高一 · 立体几何学
如图, 已知 $A, B, C, D$ 四点不共面, 且 $A B / / \alpha, C D / / \alpha, A C \cap \alpha=E, A D \cap \alpha=F, B D \cap \alpha=H, B C \cap \alpha$ $=G$, 则四边形 $E F H G$ 的形状是 \$ \qquad \$ .

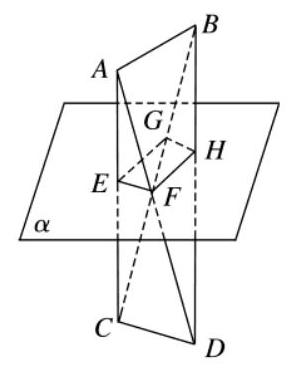
答案: 平行四边形
解析: $\because A B / / \alpha$, 平面 $A B C \cap \alpha=E G, \therefore E G / / A B$. 同理 $F H / / A B, \therefore E G / / F H$. 又 $C D / / \alpha$, 平面 $B C D \cap \alpha=G H$, $\therefore G H / / C D$. 同理 $E F / / C D, \therefore G H / / E F, \therefore$ 四边形 $E F H G$ 是平行四边形.